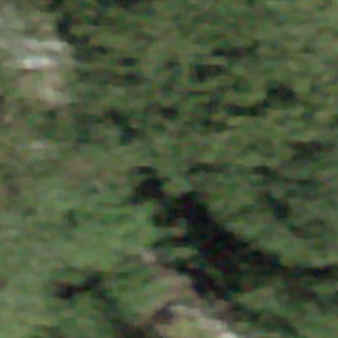
Label: other